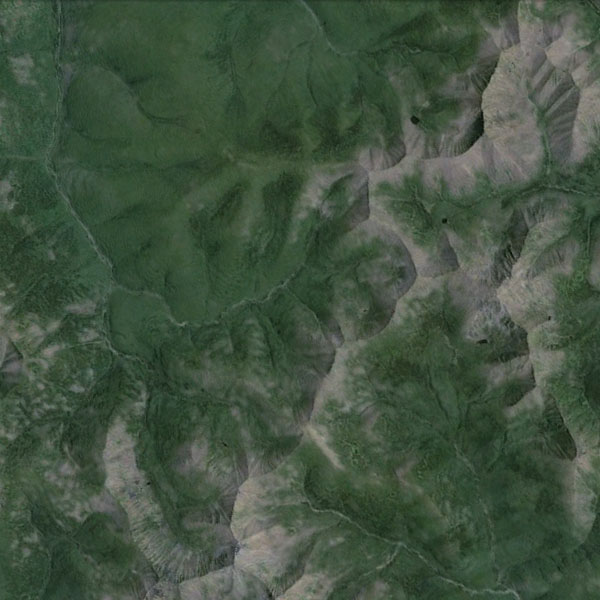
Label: Mountain